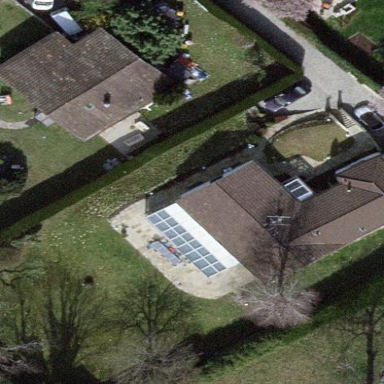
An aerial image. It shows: Garden enclosed by fence.